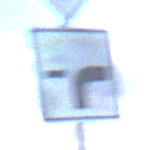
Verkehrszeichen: VerlaufVorfahrtsstrasse9
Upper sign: Vorfahrtsstrasse
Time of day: SunriseSunset
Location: Outdoor (Suburban)
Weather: PartlyCloudy
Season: NotSpecified
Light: Natural